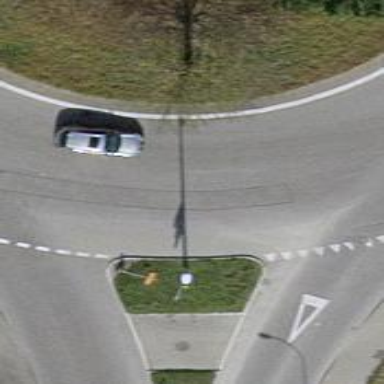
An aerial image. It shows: Roundabout at primary highway.